Question: Anyone know how to get the new paragraph (
or enter) spacing height for an edit text?
What I'm trying to do:
I would like to draw a line below all the text and make a big editing area like a notepad. At the moment, I'm able to get the line spacing through LineSpacingExtra, LineHeight, LineCount. However, none of this seems to allow me to get/set the new paragraph spacing. Any idea?

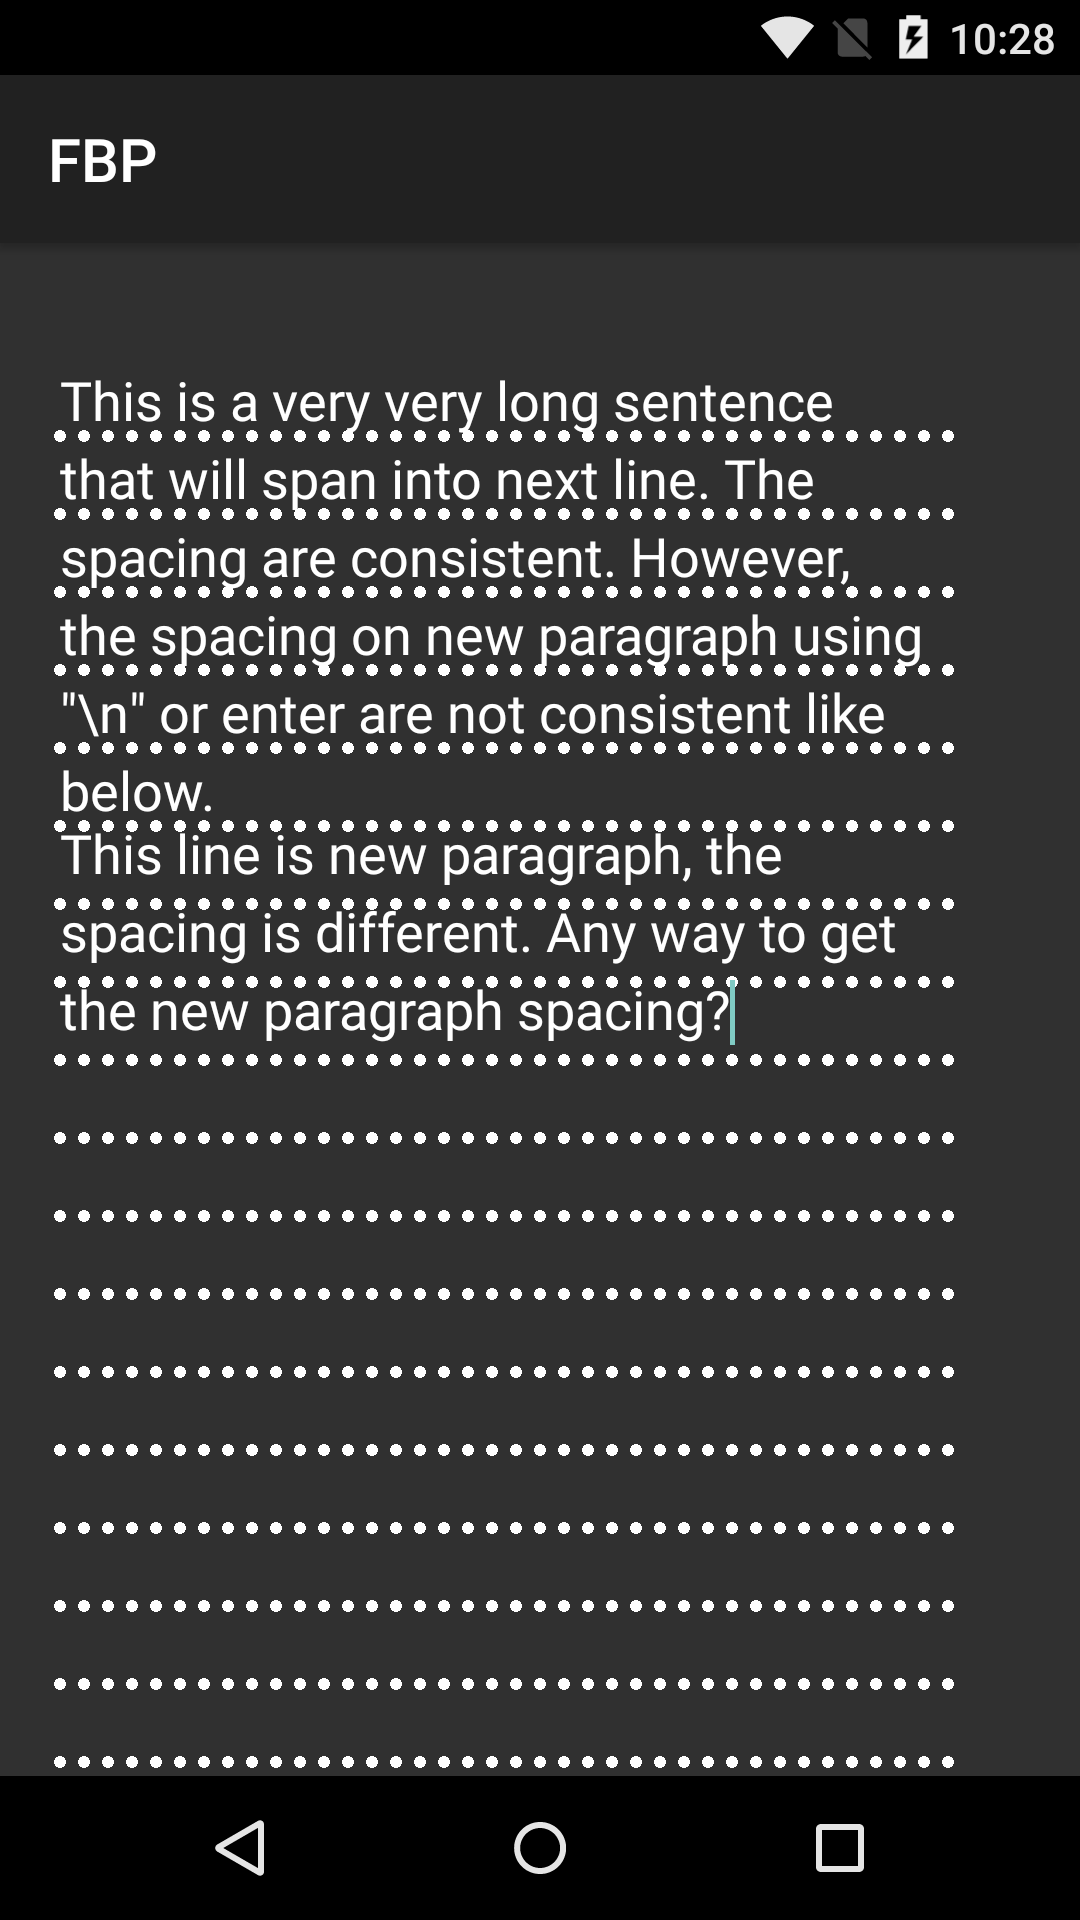
Answer: It is not an issue and this issues is related to <URL>. By the way, I added LineSpacingMultiplier and ExtraLineSpacing for the edit text shown above.